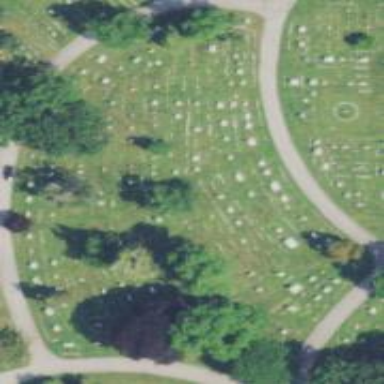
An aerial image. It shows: Cemetery.